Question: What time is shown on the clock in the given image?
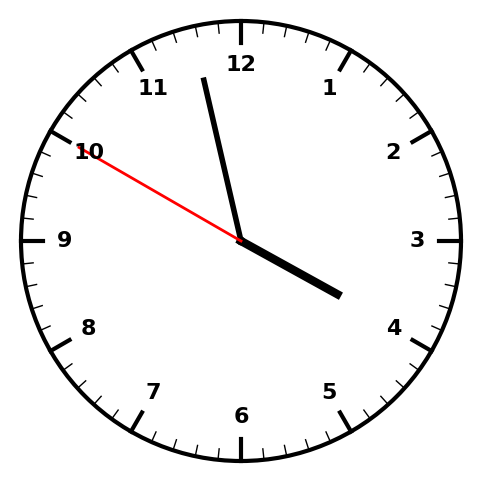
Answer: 03:57:50